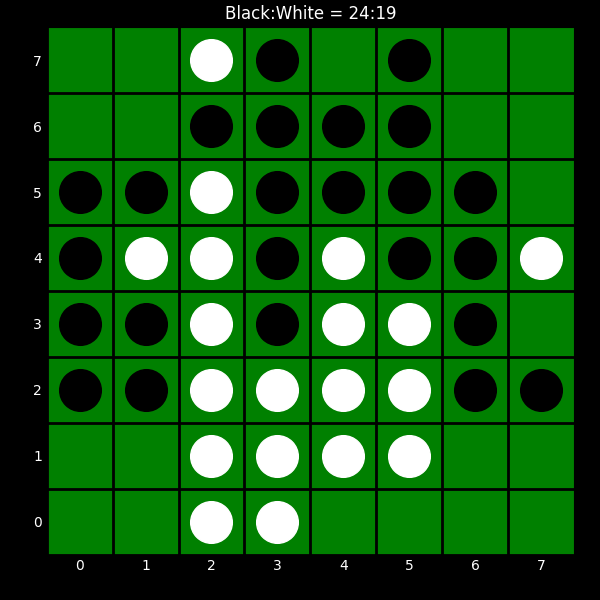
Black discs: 24
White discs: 19